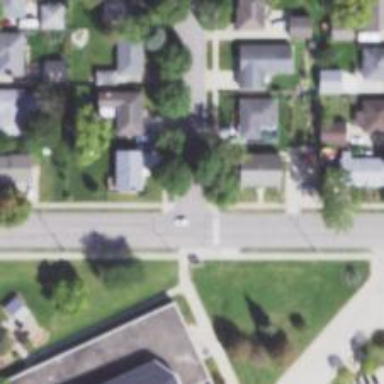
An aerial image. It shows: Residential road with asphalt surface and separate sidewalk.